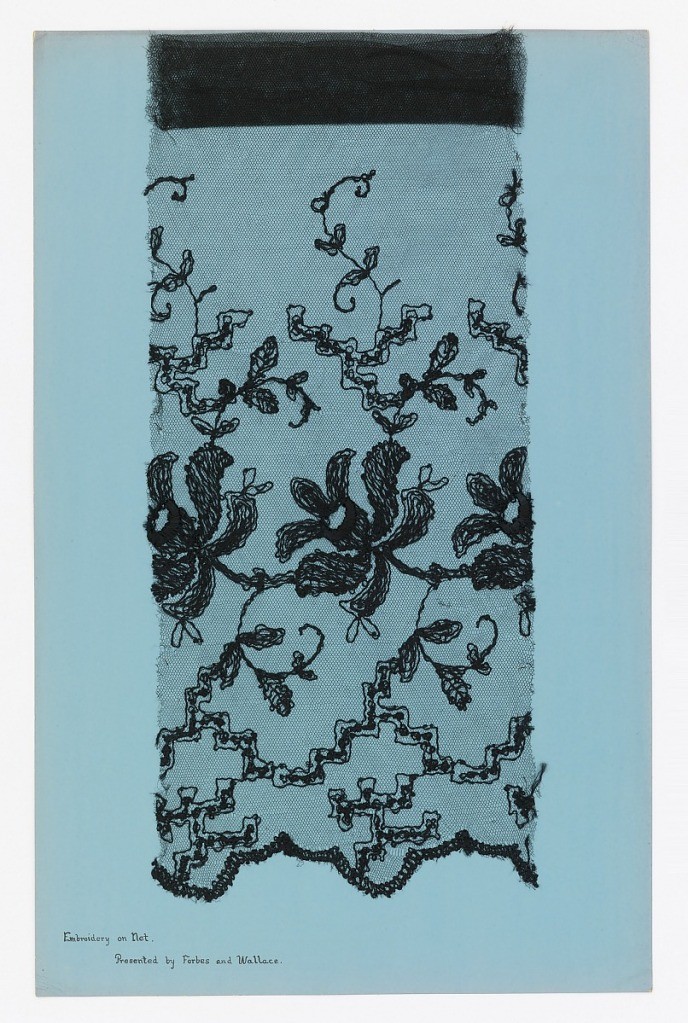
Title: Machine-made openwork samples
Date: ca. 1910
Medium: cardboard, linen, silk, metallic Technique: linen embroidery with ground cloth dissolved Examples of embroidery on net produced by the Schiffli machine Metallic embroidery on net Machine-made openwork in imitation of hand-embroidered net Mostly floral and a few geometric patterns, some designs described as "Spanish" Imitation hand-made filet Machine filet Imitation filet crochet Ploven (burnt-out lace) Fancy curtain lace made on the Levers machines Real filet (handmade) next to Machine-made filet Spotted curtain nets, made chiefly at Nottingham, England and Caudry, France.
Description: Samples of machine-made openwork and several examples of hand made lace mounted on boards. They imitate hand-embroidered net, crochet, or needlepoint.  All are floral patterns plus a few of early 1920's geometric style.
"Embroidered net" produced by the Schiffli Machine.